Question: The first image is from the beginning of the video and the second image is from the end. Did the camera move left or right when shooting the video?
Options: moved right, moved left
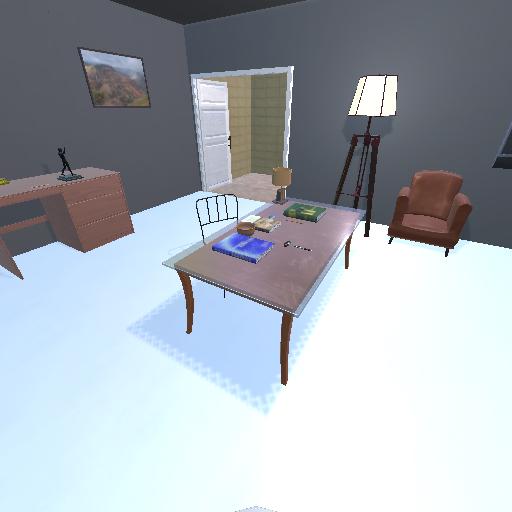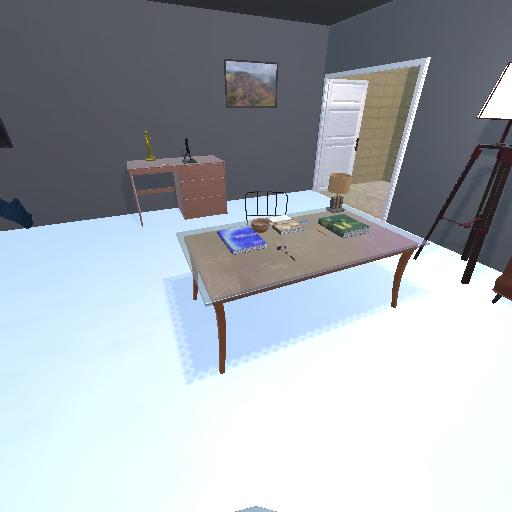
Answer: moved right